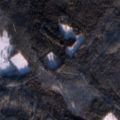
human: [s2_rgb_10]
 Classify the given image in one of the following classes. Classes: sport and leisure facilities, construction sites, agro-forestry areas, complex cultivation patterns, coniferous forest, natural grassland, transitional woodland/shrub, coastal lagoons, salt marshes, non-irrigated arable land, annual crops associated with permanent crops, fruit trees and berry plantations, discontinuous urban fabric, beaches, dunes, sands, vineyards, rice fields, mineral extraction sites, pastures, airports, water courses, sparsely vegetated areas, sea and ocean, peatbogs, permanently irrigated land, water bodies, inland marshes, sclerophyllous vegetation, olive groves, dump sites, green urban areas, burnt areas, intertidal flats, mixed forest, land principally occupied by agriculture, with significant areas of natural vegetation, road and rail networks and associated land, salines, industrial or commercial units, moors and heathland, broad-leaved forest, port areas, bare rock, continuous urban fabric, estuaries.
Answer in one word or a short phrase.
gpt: coniferous forest, transitional woodland/shrub